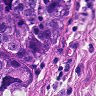
Metastatic tissue present: yes